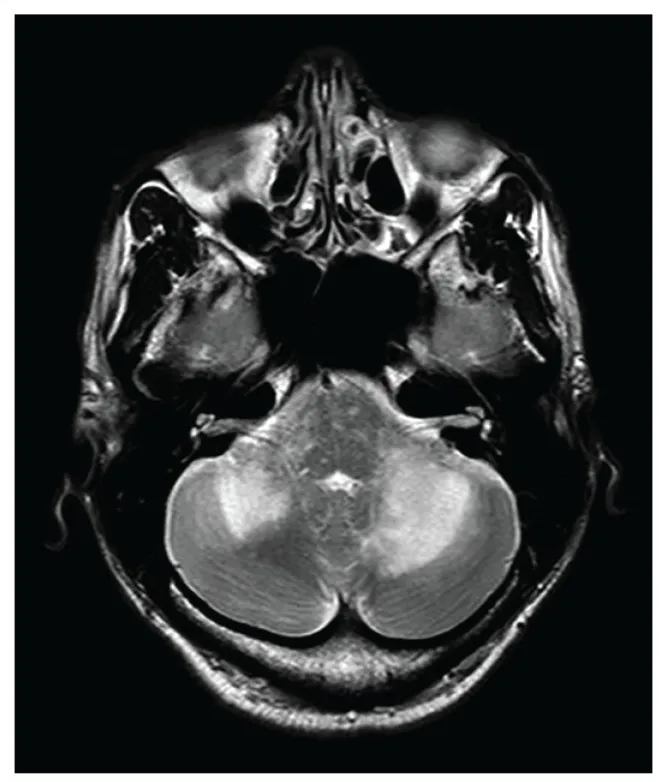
Axial T2 weighted image of the patient discussed in Case 4, at the level of the cerebellar pontine angles demonstrating confluent high-signal changes in both cerebellar hemispheres and patchy changes in the pons.
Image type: radiology (mri)